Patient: sex M, age 57
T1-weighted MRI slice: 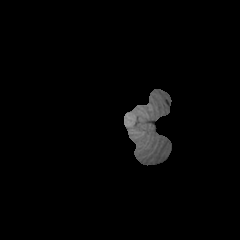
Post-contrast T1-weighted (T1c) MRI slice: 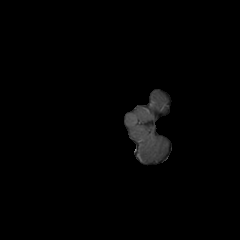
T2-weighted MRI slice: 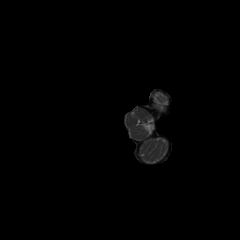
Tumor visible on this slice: no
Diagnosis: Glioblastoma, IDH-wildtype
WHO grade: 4